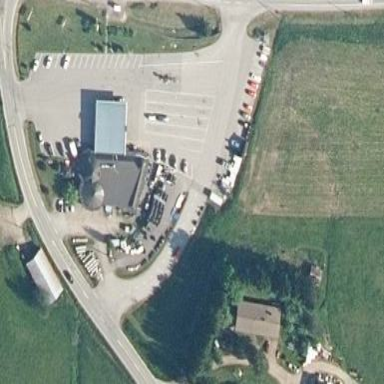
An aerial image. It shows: Fuel station.